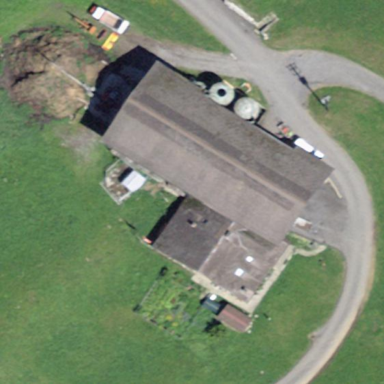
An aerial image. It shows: Farmyard area.